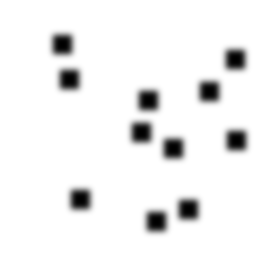
Squares: 11
Triangles: 0
Stars: 0
Total shapes: 11